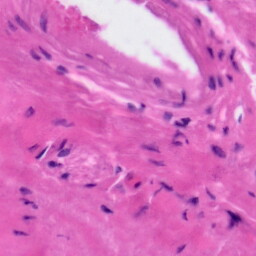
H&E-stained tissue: Tonsil